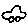
Label: car